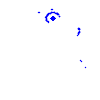
Particle: pion